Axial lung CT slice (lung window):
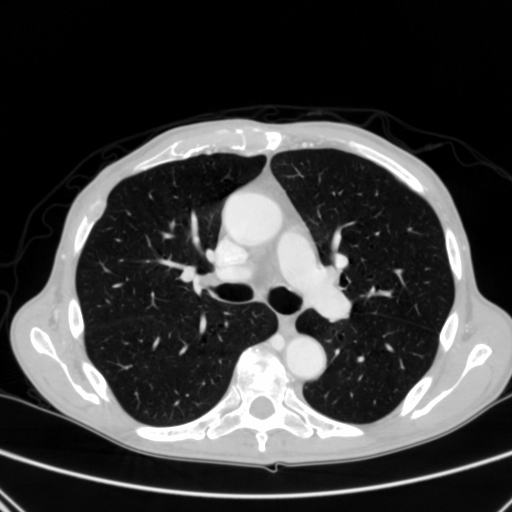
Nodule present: no